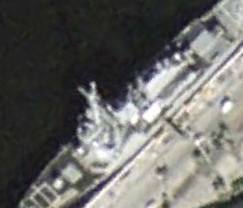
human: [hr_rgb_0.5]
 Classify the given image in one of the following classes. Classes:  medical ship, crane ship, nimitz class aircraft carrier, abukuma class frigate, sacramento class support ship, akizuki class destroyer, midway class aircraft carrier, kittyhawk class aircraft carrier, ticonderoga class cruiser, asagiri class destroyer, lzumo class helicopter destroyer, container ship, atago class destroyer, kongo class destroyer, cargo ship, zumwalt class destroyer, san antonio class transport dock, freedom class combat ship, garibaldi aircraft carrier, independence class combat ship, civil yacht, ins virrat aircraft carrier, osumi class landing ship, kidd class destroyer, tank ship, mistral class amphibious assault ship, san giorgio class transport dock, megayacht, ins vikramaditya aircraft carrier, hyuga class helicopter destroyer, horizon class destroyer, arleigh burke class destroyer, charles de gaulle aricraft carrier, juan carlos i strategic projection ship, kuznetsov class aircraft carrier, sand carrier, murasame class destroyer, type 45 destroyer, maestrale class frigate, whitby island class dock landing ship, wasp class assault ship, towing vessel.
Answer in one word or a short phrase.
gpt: Arleigh Burke class destroyer